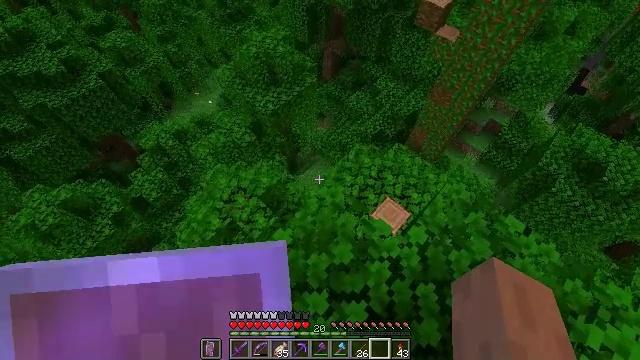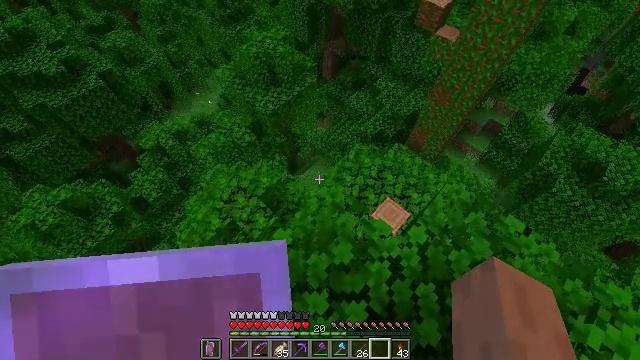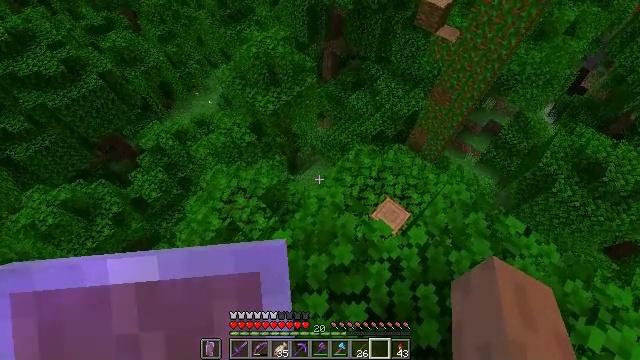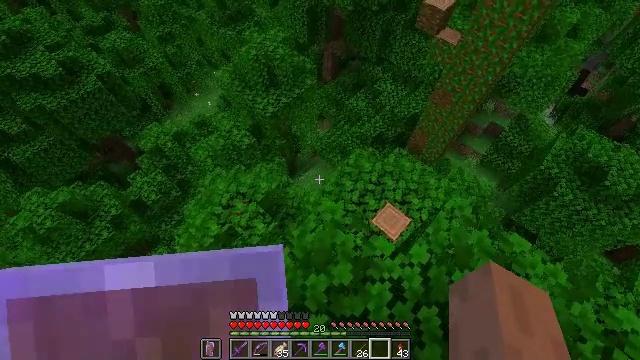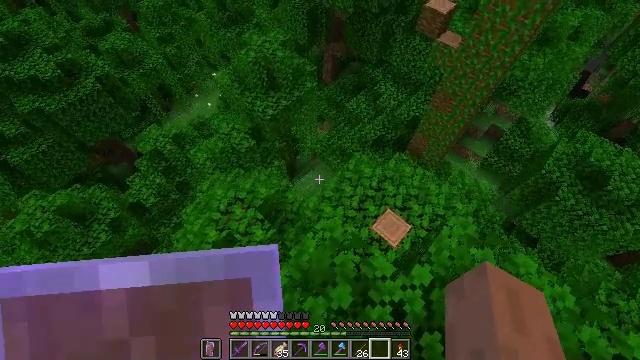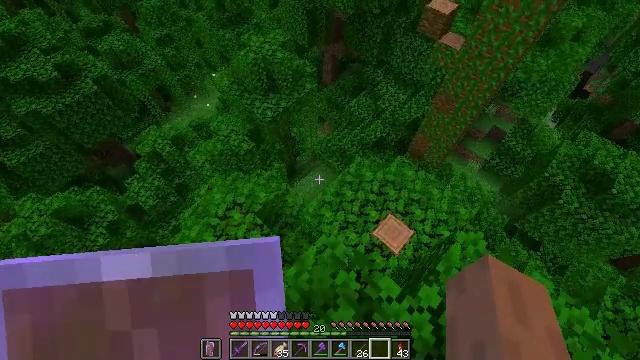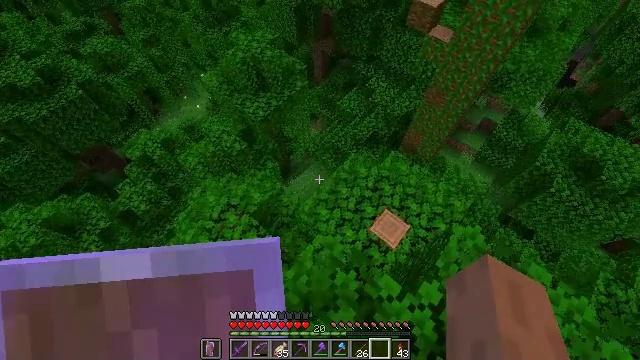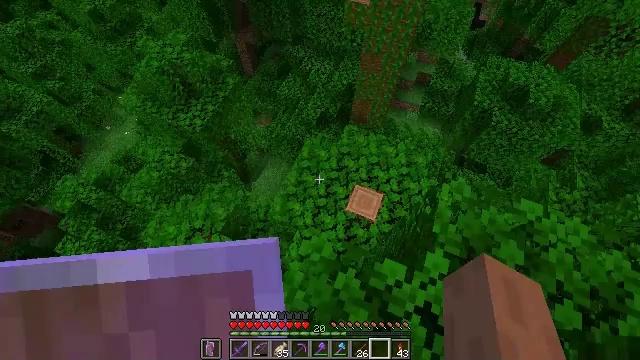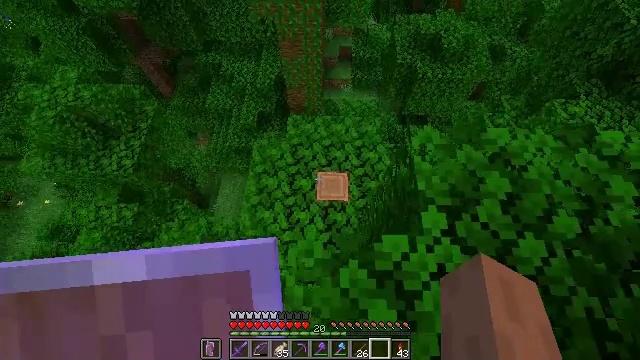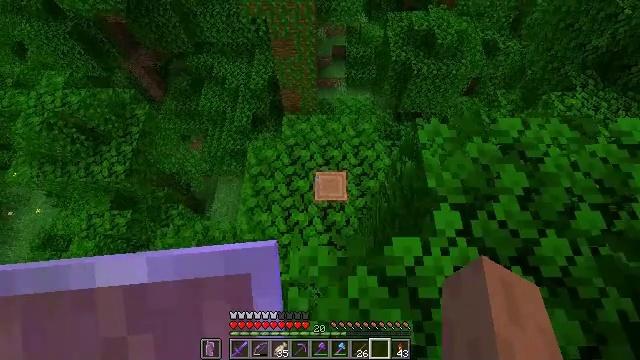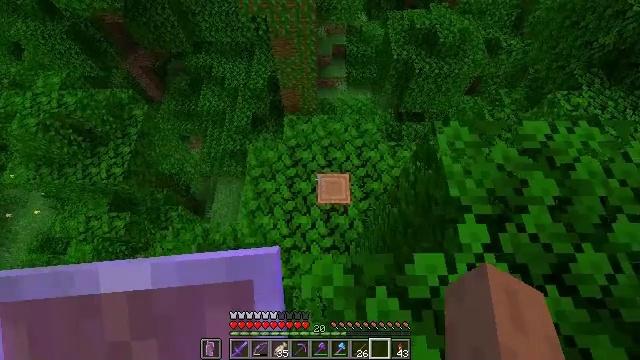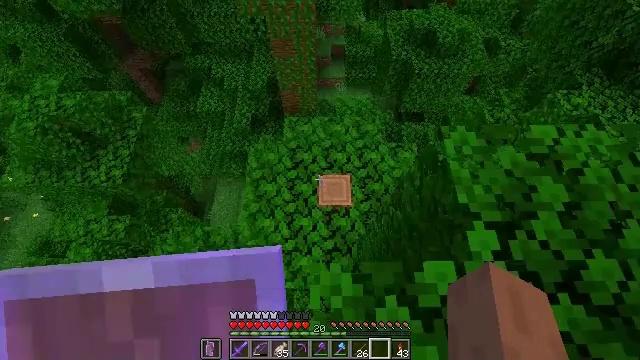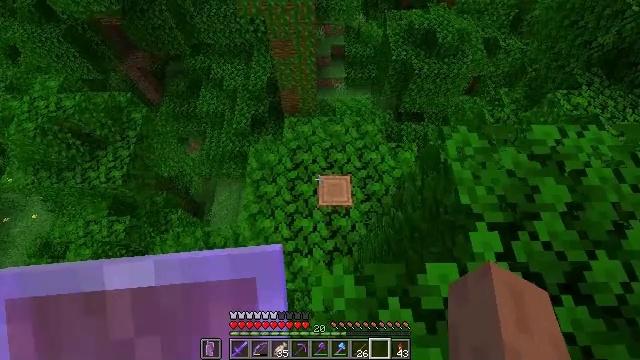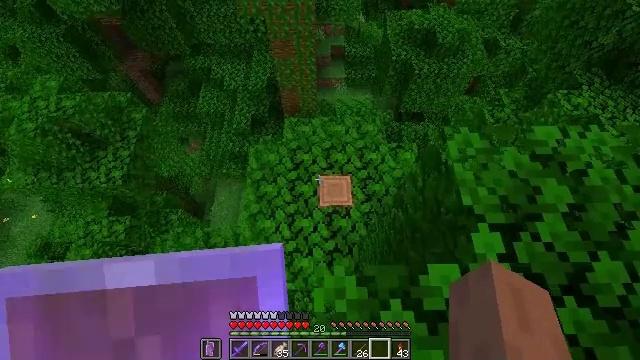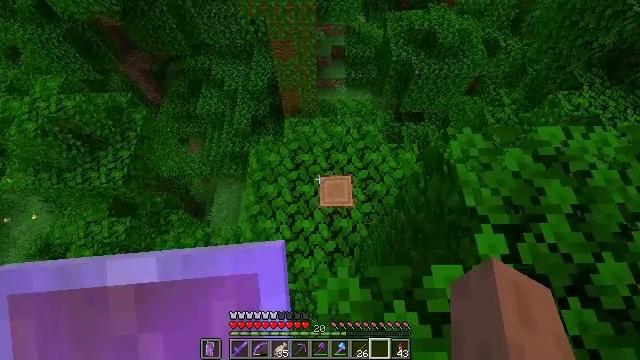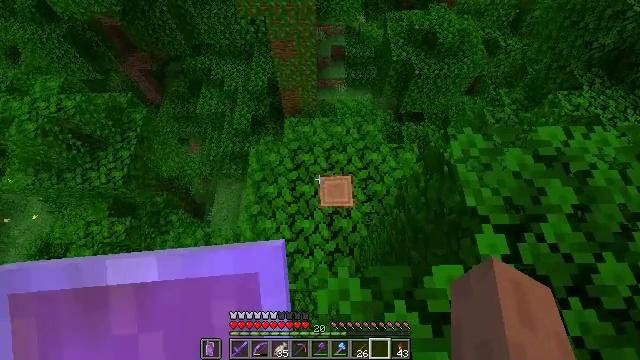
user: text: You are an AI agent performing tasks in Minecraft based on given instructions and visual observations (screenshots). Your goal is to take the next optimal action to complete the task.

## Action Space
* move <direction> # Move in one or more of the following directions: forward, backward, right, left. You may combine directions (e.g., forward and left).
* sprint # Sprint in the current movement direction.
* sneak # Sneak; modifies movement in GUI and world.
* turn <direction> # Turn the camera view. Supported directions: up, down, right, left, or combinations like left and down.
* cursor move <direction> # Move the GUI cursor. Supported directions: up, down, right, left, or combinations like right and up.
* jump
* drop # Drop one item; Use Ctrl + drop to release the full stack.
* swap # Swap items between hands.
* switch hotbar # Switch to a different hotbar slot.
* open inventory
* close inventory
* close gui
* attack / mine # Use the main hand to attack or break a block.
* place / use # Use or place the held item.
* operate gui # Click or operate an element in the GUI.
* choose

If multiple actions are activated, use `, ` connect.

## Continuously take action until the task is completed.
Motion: motion action
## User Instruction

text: Break oak leaves from the trees.
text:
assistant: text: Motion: no_op
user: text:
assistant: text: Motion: move forward
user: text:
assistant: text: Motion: move forward
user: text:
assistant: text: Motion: move forward
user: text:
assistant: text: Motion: move forward
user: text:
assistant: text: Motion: move forward, turn right
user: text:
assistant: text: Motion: move forward, turn right and down
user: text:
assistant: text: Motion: turn right and down
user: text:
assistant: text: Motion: turn right
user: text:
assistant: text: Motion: no_op
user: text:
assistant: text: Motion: no_op
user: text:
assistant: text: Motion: no_op
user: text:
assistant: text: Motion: no_op
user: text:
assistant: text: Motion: no_op
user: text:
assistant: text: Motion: no_op
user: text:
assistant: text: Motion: no_op
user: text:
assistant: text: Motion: no_op
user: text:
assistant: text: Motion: no_op
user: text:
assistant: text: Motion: no_op
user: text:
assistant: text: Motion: no_op
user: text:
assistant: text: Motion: no_op
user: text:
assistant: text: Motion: no_op
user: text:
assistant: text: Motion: no_op
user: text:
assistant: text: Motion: no_op
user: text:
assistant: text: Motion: no_op
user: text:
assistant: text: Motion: no_op
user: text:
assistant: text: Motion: no_op
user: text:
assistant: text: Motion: no_op
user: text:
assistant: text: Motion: no_op
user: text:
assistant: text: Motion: turn up